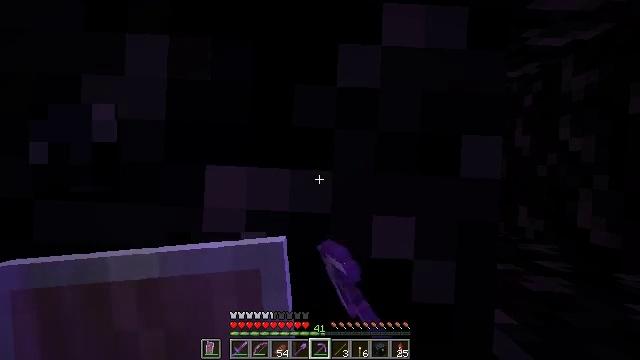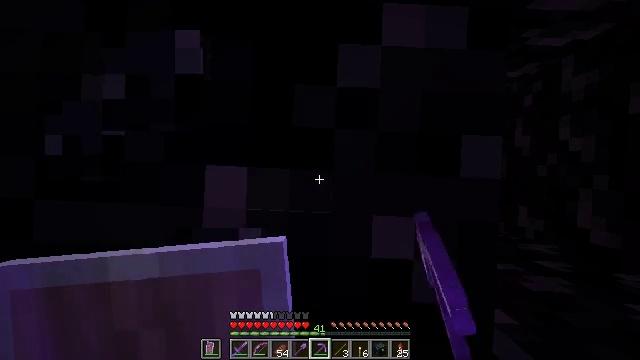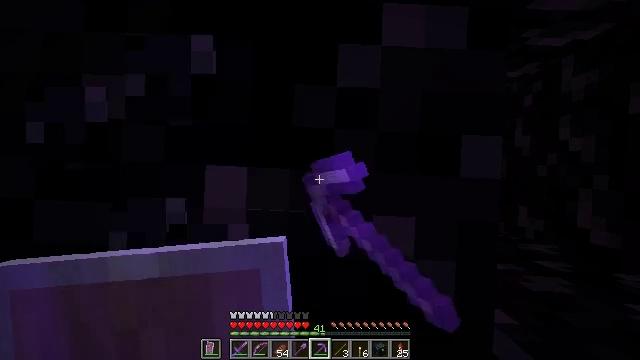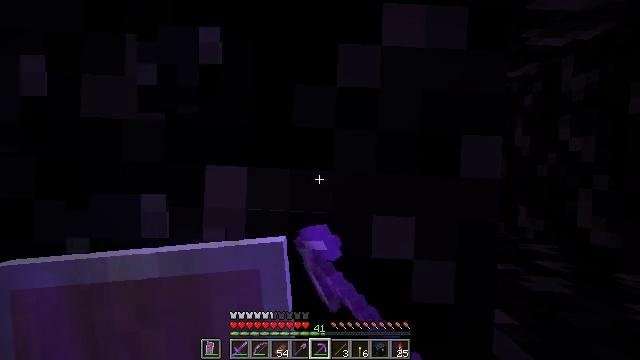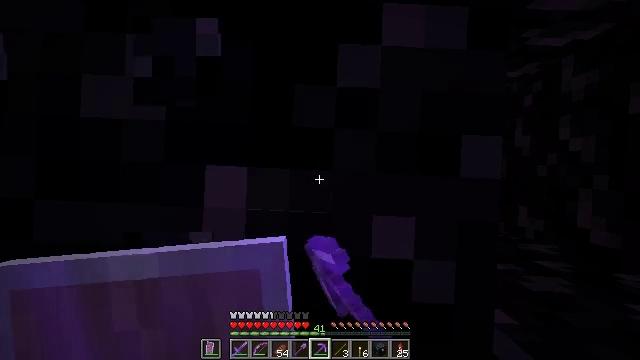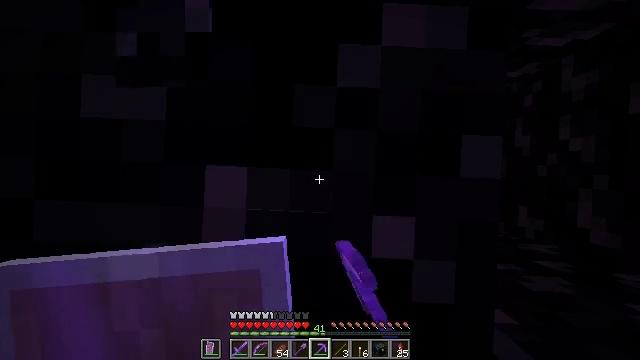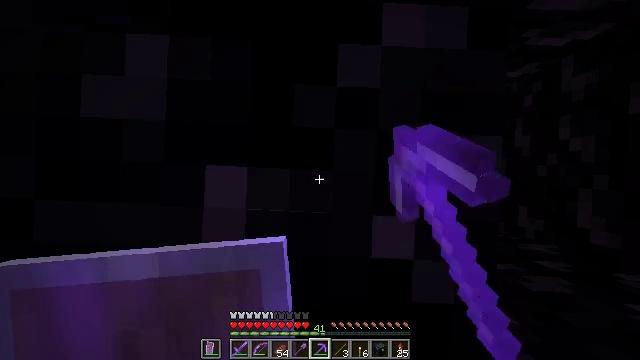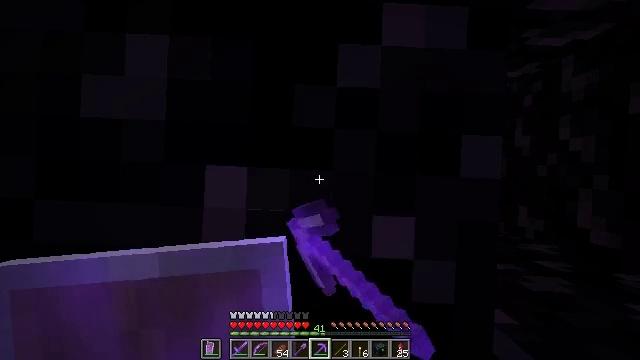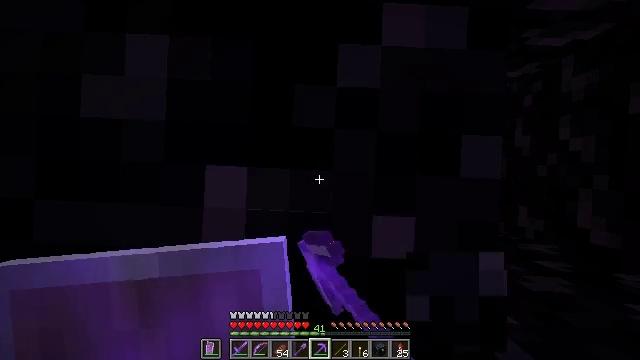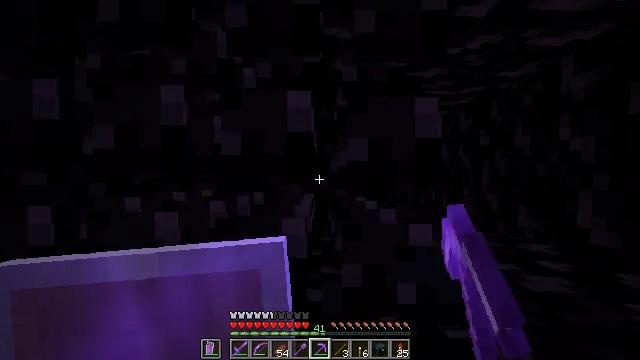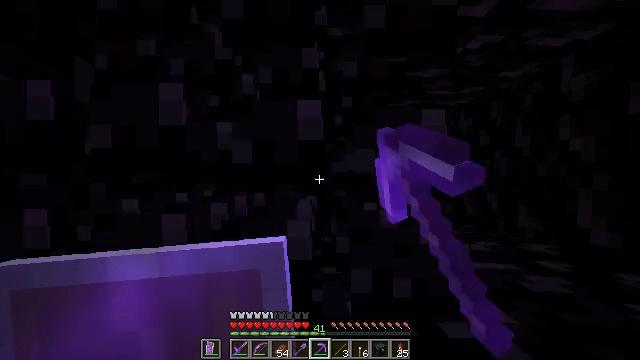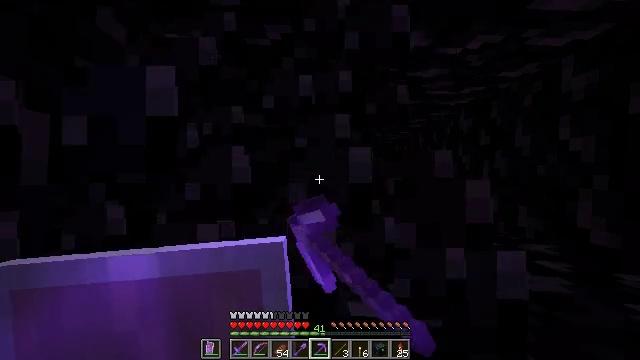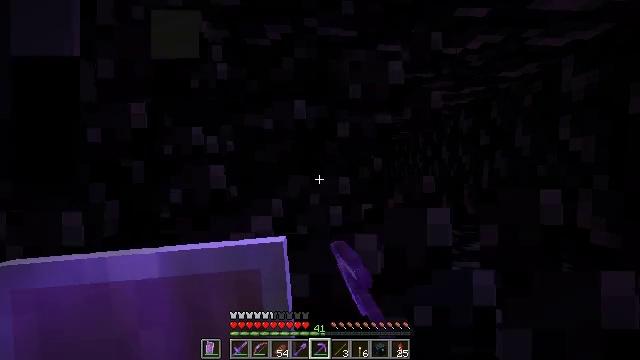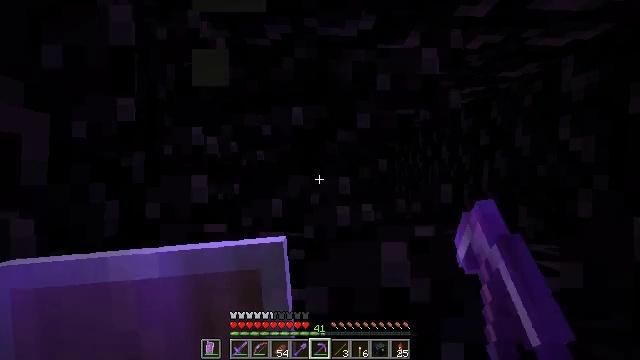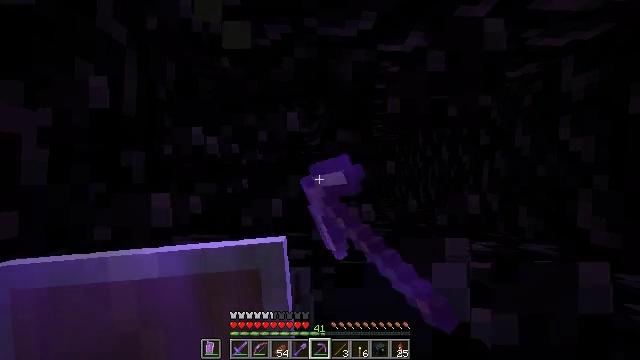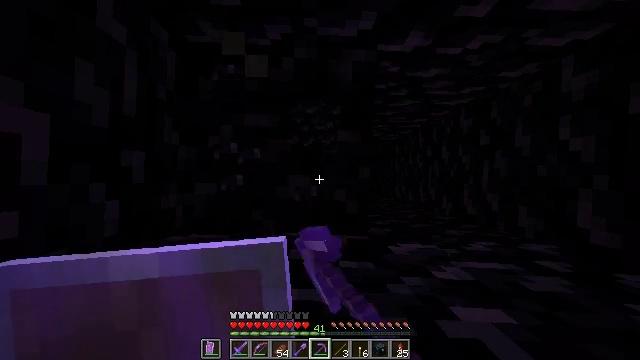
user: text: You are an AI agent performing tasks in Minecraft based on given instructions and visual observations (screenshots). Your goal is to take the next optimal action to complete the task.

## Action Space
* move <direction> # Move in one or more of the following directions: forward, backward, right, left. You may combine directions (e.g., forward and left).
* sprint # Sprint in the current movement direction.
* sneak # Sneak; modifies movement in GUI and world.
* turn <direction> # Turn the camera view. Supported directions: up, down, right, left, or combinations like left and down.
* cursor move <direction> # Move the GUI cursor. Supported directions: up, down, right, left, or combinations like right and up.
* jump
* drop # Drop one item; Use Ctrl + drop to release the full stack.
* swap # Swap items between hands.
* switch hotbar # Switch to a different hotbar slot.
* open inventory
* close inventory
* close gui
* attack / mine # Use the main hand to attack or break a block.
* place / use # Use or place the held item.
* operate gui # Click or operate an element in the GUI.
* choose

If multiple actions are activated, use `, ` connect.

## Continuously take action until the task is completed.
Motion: motion action
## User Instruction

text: Mine the obsidian block.
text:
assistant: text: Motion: attack / mine
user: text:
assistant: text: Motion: attack / mine
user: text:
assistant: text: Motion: attack / mine
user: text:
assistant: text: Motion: attack / mine
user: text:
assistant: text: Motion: attack / mine
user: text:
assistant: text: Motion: attack / mine
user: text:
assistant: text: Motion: attack / mine
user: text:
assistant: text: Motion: attack / mine
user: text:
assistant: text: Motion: attack / mine
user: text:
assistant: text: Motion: attack / mine
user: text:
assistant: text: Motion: attack / mine
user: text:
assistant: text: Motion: attack / mine
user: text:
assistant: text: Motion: attack / mine
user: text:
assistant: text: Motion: attack / mine
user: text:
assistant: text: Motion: attack / mine
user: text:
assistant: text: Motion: attack / mine
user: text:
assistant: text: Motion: attack / mine
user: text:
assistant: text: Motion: attack / mine
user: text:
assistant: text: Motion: attack / mine
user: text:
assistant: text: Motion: attack / mine
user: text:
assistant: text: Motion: attack / mine
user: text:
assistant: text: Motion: attack / mine
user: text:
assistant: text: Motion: attack / mine
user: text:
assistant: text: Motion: attack / mine
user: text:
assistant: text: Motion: attack / mine
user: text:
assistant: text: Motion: attack / mine
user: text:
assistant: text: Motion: attack / mine
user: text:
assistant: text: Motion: attack / mine
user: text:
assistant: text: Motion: attack / mine
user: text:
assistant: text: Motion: attack / mine